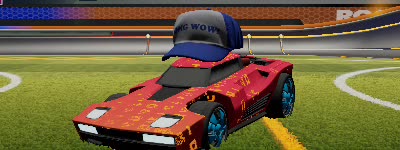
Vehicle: breakout